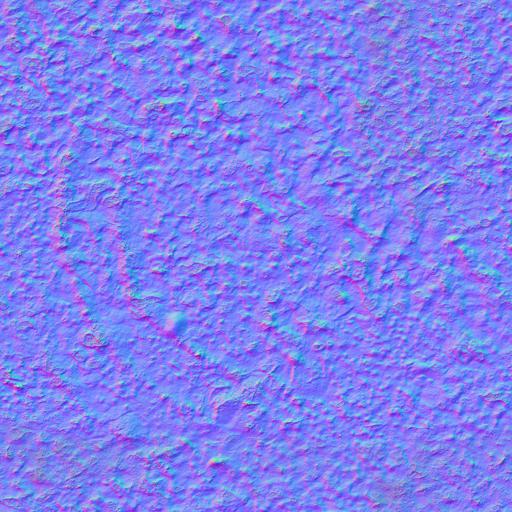
beige detailed moss mossy rock smooth